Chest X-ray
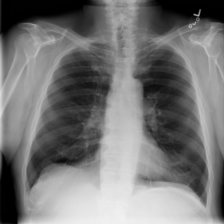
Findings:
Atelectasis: negative
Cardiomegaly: negative
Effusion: negative
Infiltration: negative
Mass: negative
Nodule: negative
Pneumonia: negative
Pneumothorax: negative
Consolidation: negative
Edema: negative
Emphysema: negative
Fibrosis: negative
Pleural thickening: negative
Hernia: negative